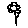
Label: flower